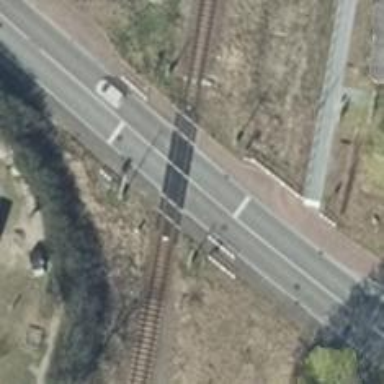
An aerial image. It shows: Abandoned railway siding.